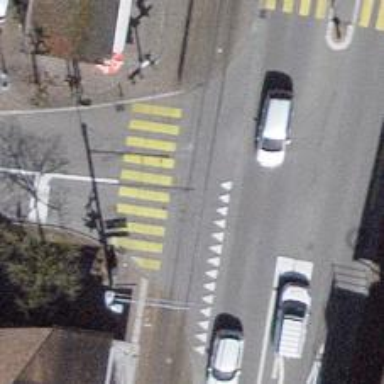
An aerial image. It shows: Level crossing with lights on the railway.